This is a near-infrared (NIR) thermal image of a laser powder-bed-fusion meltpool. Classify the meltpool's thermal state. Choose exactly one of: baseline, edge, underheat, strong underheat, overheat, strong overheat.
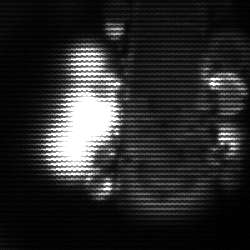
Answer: strong underheat